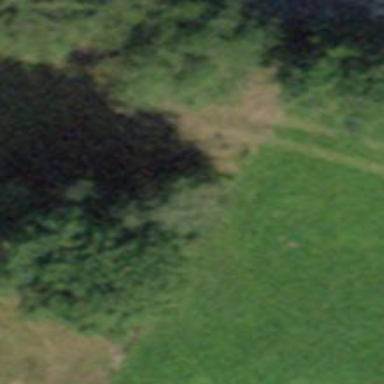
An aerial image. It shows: Forest area.